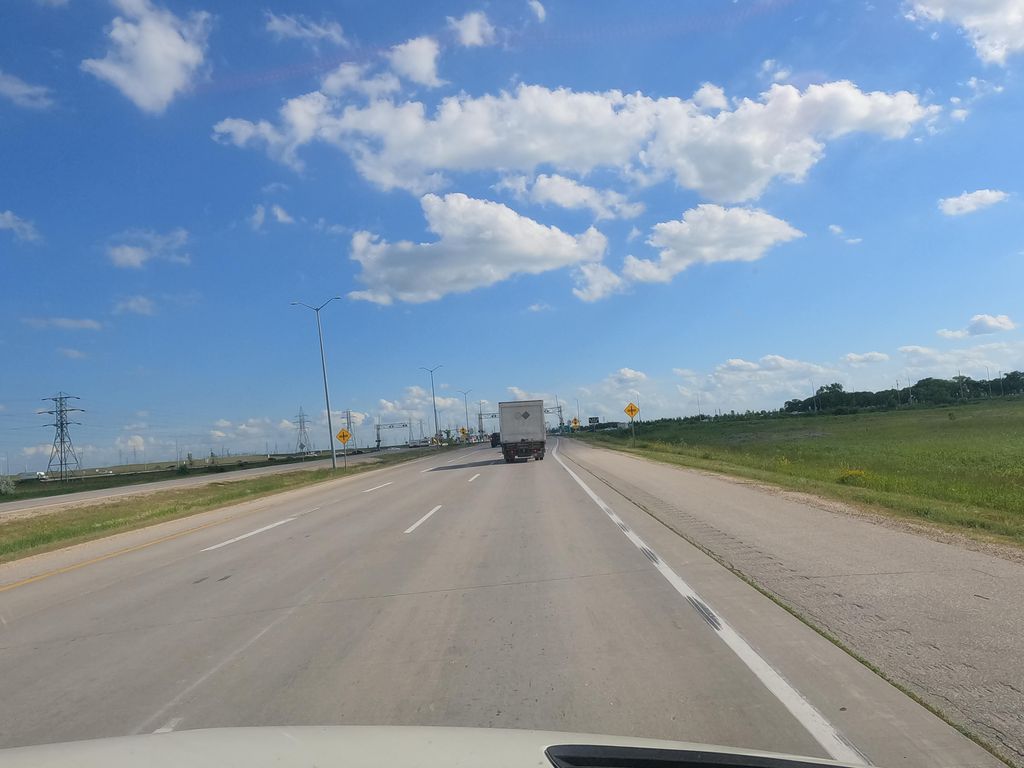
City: winnipeg